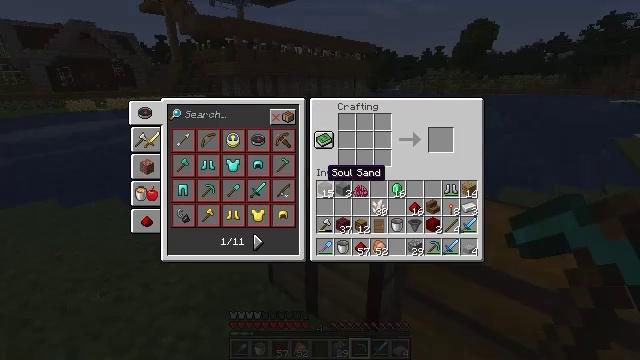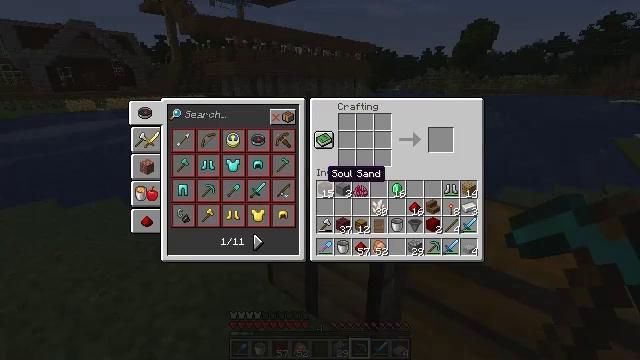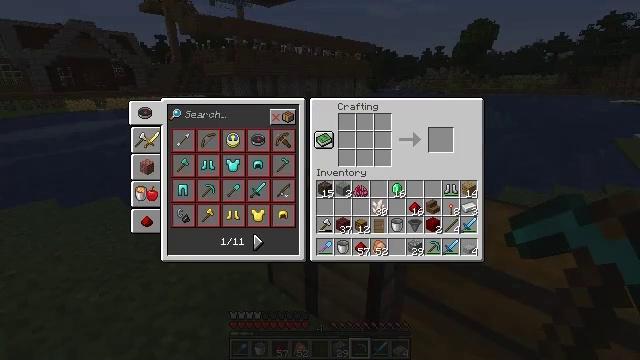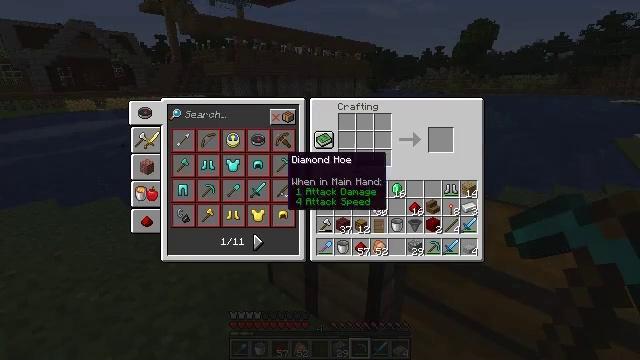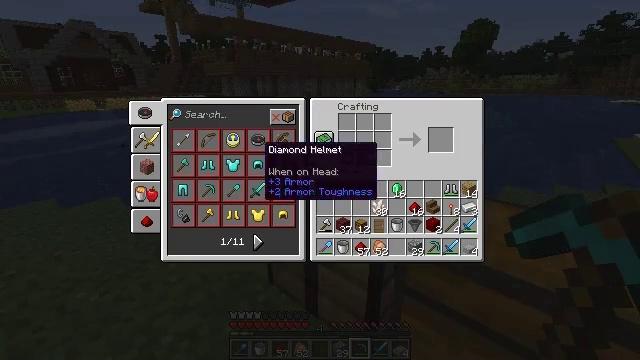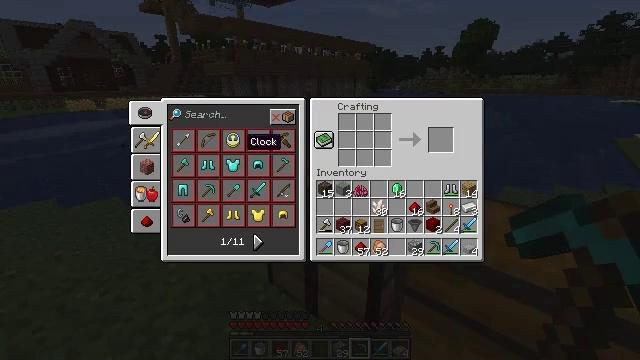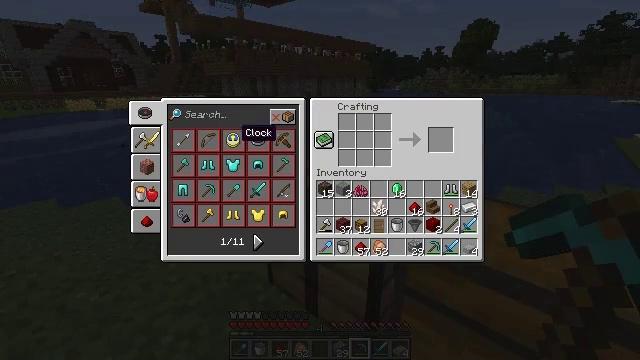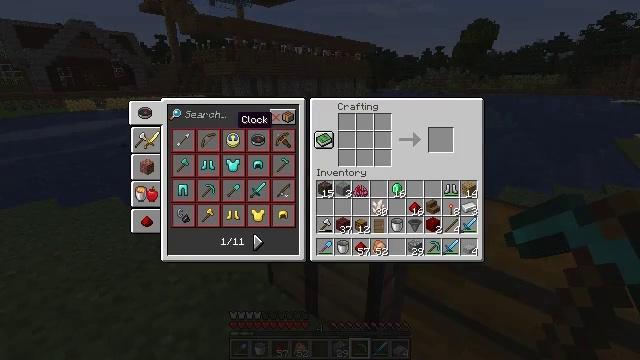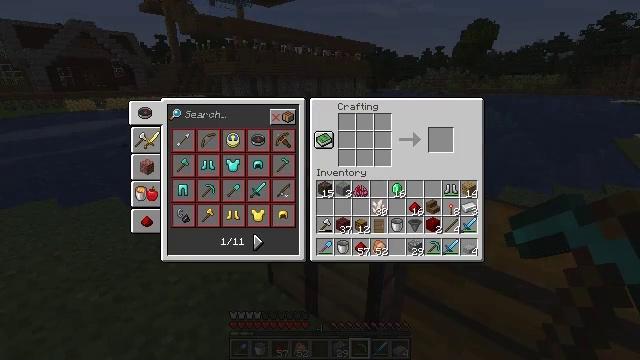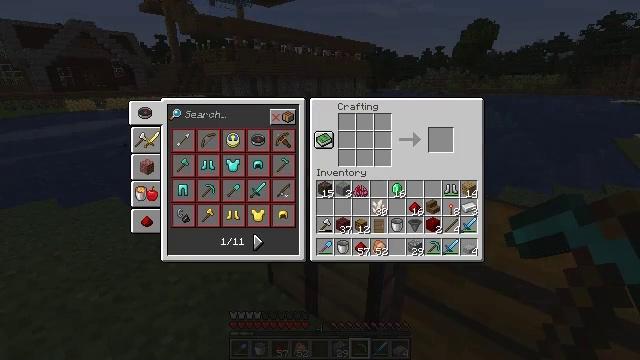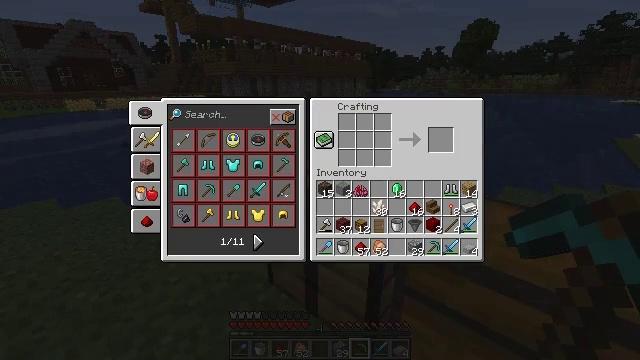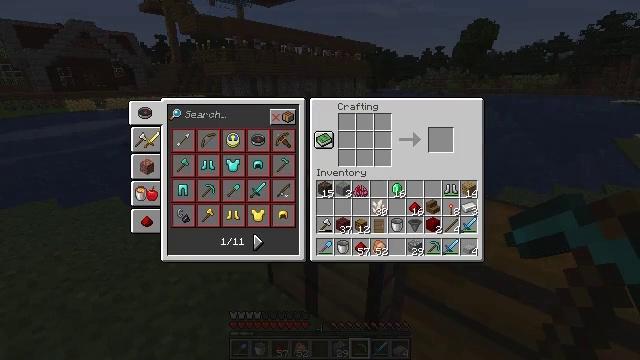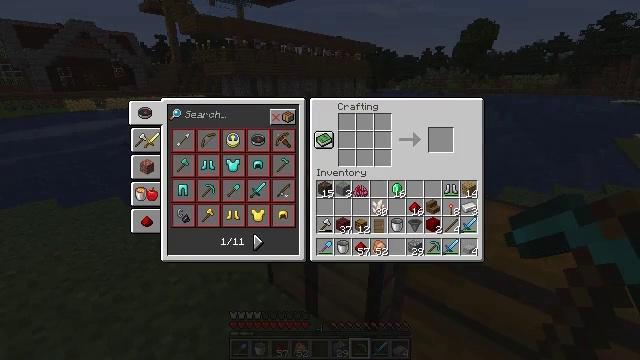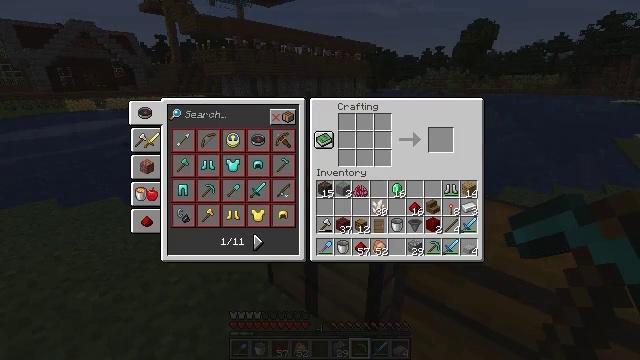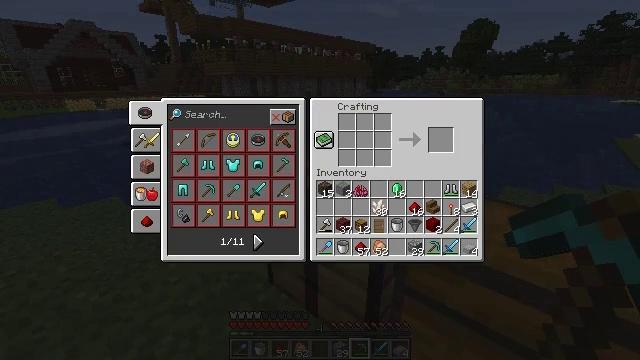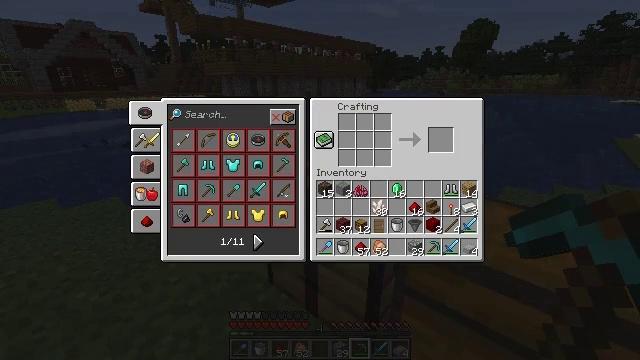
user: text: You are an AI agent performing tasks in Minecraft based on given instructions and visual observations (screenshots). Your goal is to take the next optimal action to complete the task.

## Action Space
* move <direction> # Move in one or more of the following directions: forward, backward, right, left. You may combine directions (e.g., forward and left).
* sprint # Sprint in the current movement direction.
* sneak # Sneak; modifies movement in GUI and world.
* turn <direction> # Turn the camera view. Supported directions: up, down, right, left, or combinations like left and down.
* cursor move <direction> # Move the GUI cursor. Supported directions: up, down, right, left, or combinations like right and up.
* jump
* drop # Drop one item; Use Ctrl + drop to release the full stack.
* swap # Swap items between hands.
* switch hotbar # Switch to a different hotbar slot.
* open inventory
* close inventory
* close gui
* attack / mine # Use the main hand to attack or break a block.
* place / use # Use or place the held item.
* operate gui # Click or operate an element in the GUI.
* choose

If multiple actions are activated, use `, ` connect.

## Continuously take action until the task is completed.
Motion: motion action
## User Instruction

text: Combine cobblestones and redstone to create a dropper.
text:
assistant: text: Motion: no_op
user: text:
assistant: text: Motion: cursor move left
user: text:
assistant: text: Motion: cursor move left and up
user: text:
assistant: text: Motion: cursor move left and up
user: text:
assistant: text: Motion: cursor move left and up
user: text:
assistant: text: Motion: cursor move up
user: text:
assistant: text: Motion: cursor move up
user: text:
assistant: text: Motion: no_op
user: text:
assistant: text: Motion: no_op
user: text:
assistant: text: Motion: no_op
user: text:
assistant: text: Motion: no_op
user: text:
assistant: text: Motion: no_op
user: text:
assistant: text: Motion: no_op
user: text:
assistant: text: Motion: no_op
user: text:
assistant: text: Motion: no_op
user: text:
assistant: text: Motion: no_op
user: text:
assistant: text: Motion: no_op
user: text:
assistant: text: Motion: no_op
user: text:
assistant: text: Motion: no_op
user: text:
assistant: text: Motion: no_op
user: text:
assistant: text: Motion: no_op
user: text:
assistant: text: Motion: no_op
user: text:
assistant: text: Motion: no_op
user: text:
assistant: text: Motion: no_op
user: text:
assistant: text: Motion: no_op
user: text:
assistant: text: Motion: no_op
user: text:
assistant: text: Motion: no_op
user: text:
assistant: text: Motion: operate gui
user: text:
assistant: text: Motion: operate gui
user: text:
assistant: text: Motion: no_op